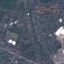
Land use / land cover: Residential